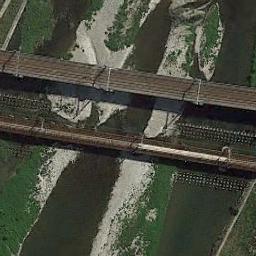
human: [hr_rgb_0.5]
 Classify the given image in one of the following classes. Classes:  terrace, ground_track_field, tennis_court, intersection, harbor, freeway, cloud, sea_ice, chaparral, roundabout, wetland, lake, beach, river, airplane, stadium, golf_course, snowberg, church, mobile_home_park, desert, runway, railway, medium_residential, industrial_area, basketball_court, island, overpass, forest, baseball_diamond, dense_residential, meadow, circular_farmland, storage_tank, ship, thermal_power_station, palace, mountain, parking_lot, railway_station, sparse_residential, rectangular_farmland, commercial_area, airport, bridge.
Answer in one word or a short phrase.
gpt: bridge